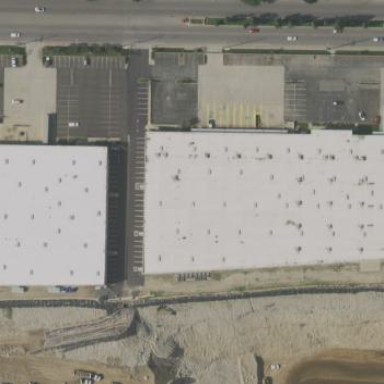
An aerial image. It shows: Warehouse.